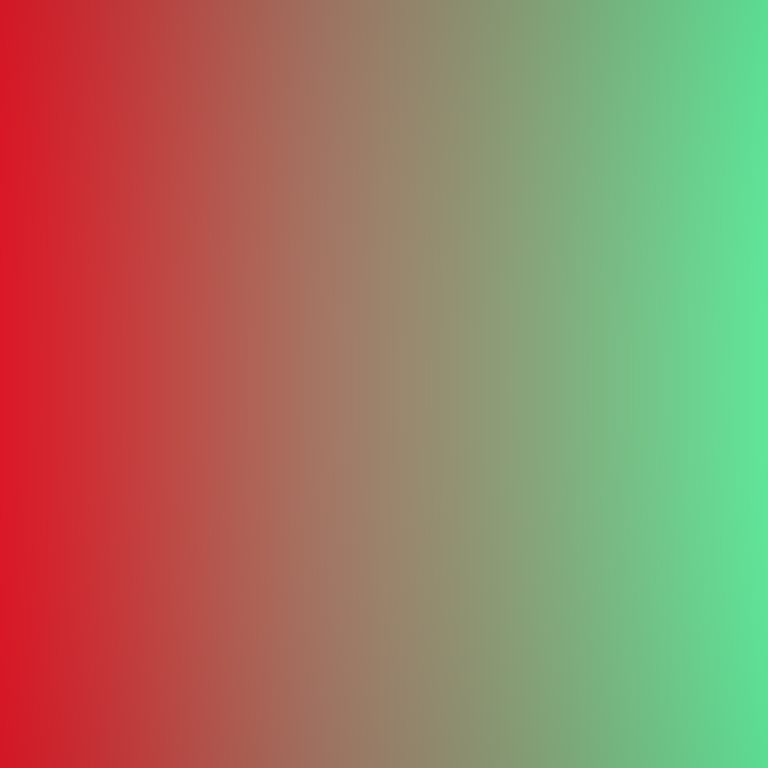
Abstract light effect, smooth gradient from red to green, calm atmosphere, soft blend, no room, no furniture, no objects.